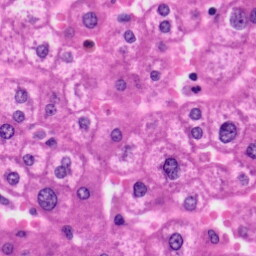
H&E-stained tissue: Liver